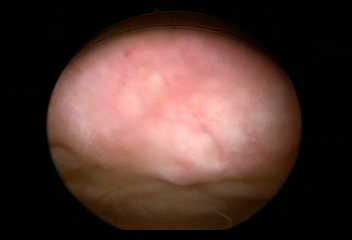
Modality: WLC
Class: Normal mucosa
Bladder cancer association: No